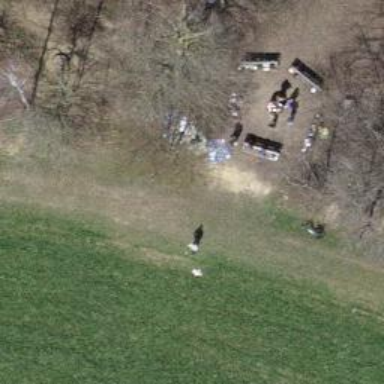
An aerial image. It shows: Bench.